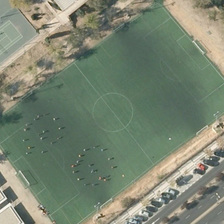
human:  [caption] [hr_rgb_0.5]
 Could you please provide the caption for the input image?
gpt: many people are in a football field near several trees and some cars .

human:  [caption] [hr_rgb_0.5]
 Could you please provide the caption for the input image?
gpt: many people are in a football field near several trees and some cars .

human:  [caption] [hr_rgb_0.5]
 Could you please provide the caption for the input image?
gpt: many people are in a football field near several trees and some cars .

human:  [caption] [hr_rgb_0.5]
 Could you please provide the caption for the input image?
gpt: many people are in a football field near several trees and some cars .

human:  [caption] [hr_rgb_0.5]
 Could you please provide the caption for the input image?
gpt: many people are in a football field near several trees and some cars .